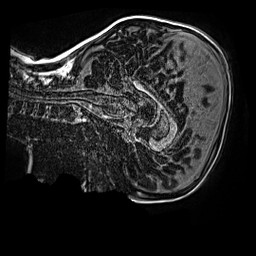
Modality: MP2RAGE
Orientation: sagittal
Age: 9
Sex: male
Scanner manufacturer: siemens
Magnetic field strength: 3 T
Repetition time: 4 s
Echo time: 0.00299 s